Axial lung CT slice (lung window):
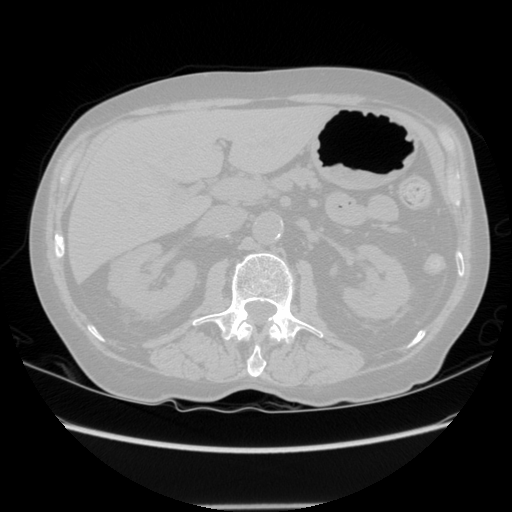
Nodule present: no